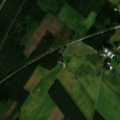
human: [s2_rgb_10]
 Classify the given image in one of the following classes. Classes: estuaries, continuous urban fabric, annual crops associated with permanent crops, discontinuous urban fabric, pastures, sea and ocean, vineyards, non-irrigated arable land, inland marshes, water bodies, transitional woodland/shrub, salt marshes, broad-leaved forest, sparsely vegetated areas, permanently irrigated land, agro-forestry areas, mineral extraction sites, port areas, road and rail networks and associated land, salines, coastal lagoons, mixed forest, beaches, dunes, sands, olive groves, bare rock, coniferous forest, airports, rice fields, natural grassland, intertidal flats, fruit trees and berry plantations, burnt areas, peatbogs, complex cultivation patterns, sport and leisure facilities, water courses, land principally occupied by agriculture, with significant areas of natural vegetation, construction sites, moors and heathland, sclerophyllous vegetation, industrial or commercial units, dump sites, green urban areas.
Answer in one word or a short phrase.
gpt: non-irrigated arable land, land principally occupied by agriculture, with significant areas of natural vegetation, coniferous forest